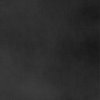
Label: dusty